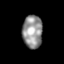
Tissue: skin
Cell type: T cells
Senescence score: 0.8133
Nuclear area (px): 644
Mean DAPI intensity: 147.835